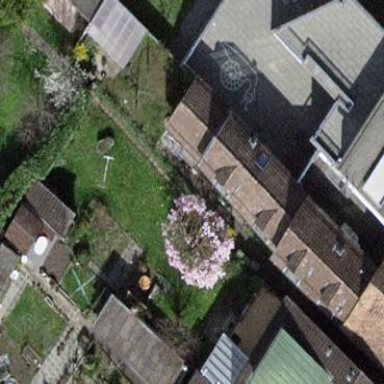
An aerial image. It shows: Garden surrounded by fence.